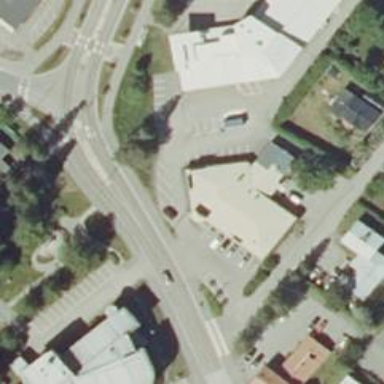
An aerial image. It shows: Post office.